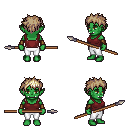
a pixel art fantasy rpg character, female body template, orc, green skin, maroon pirate shirt, white pants, white blonde bedhead hairstyle, cloth bracers, spear, four views (front, back, left, right), 2x2 character sprite sheet, small pixel art, hard edges, no anti-aliasing